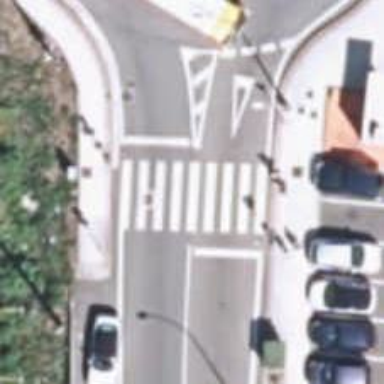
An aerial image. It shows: Marked crossing on footway with clear markings.